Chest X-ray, PA view. Patient: 56 years old, sex M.
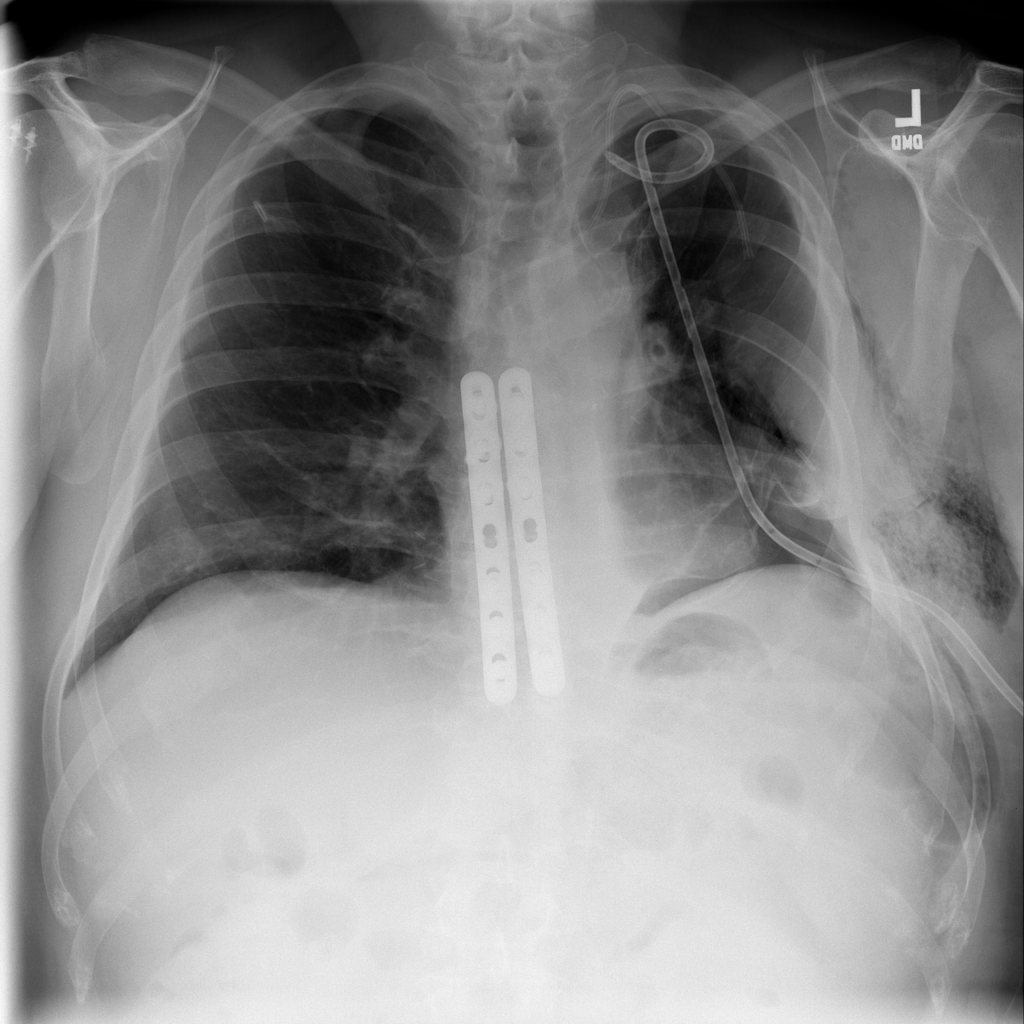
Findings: Emphysema, Pneumothorax